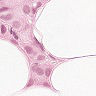
Metastatic tissue present: yes